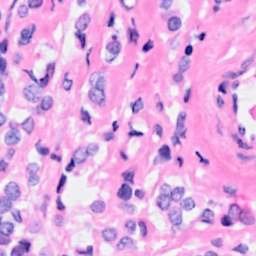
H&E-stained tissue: Breast